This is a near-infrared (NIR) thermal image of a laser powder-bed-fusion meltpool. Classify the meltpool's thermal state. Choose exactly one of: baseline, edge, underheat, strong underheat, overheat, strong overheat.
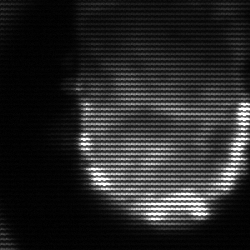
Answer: baseline